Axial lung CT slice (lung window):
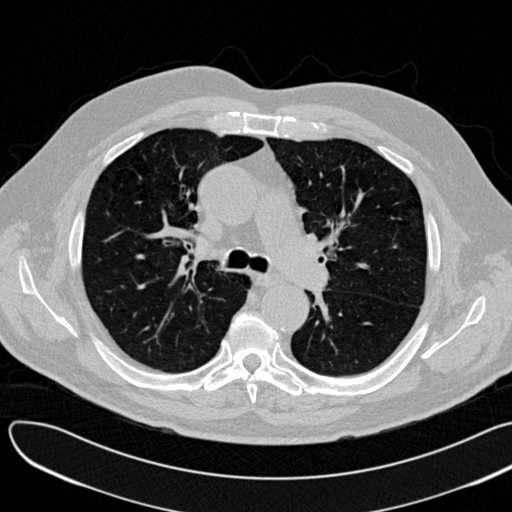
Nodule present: no